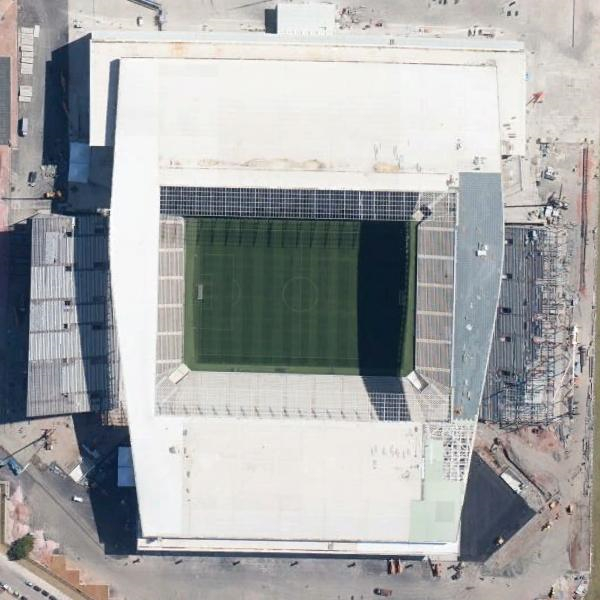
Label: Stadium